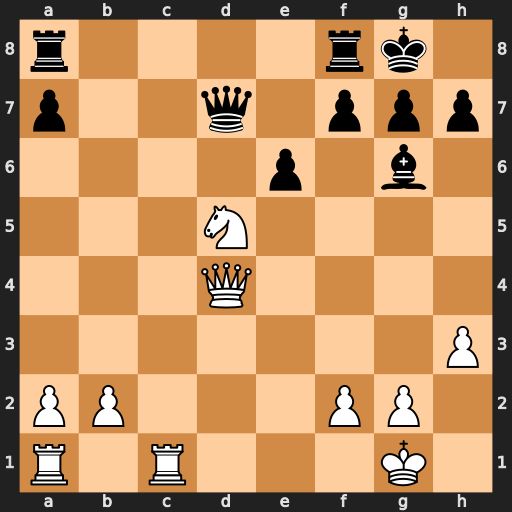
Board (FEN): r4rk1/p2q1ppp/4p1b1/3N4/3Q4/7P/PP3PP1/R1R3K1
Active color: w
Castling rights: -
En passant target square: -
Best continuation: Nf6+ gxf6 Qxd7